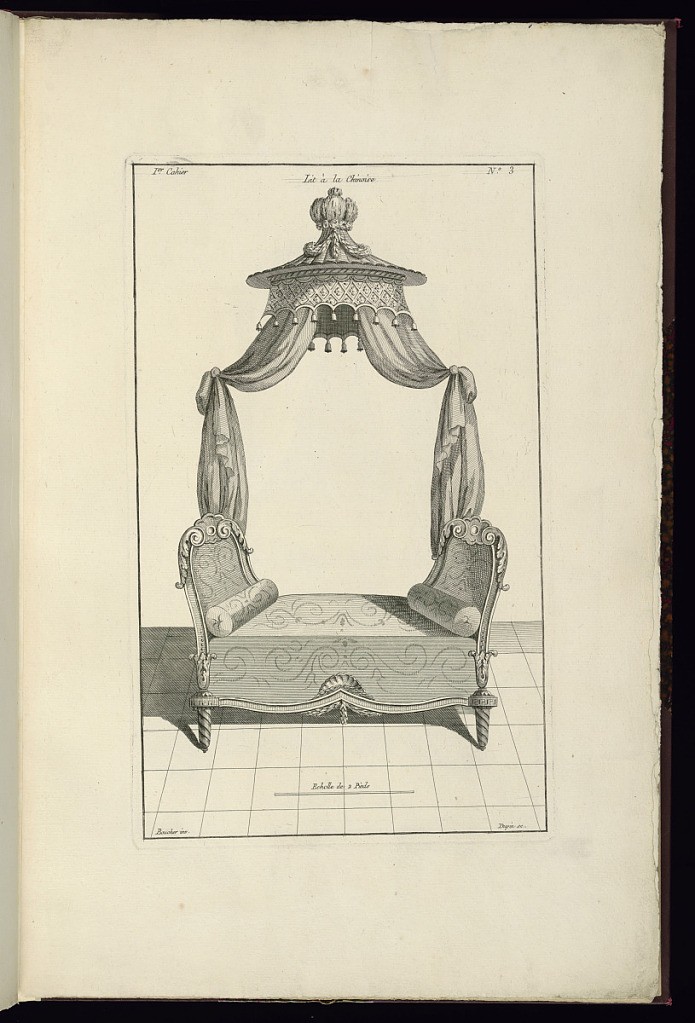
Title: Lit à la Chinoise
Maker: Juste-François Boucher, French, 1736 – 1782
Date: ca. 1775
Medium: Engraving on off white laid paper
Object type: Print
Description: Design for a bed with a sharply peaked canopy decorated with bells. The plate is signed.